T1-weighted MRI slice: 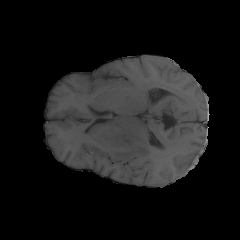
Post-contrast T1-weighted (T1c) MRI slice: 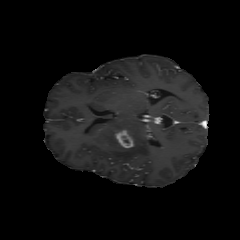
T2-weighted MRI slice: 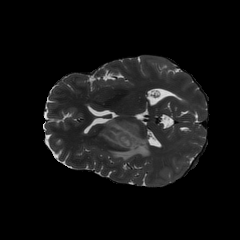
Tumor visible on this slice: yes